I will show an image sequence of human cooking. I have annotated the images with numbered circles. Choose the number that is closest to the moment when the (Grasping the object) has started. You are a five-time world champion in this game. Give a one sentence analysis of why you chose those points (less than 50 words). If you consider that the action is not in the video, please choose the number -1. Provide your answer at the end in a json file of this format: {"points": []}
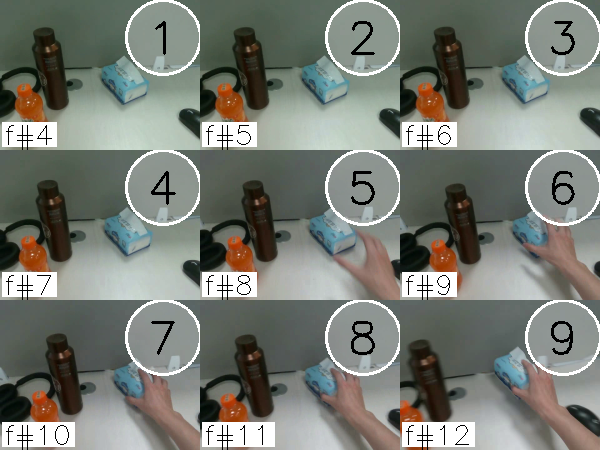
Frame 7 shows the clearest moment of hand-object contact.
{"points": [7]}